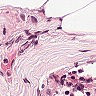
Metastatic tissue present: no